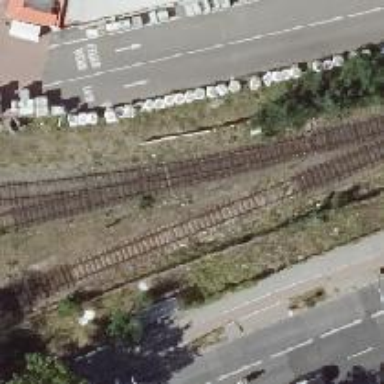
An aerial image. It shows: Railway switch.